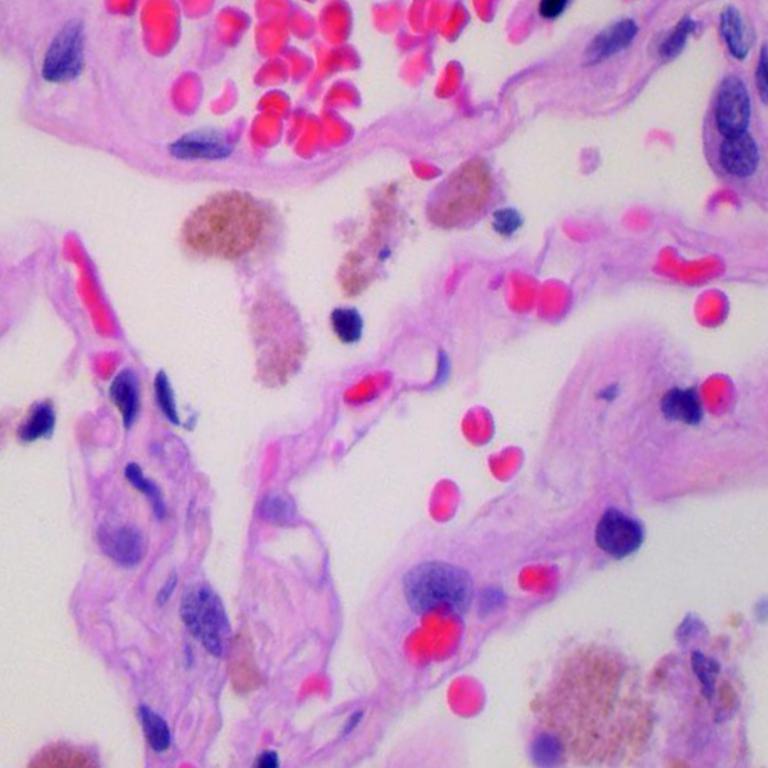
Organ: lung
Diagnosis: benign